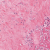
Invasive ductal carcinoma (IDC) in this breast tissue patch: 0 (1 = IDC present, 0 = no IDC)